Interaction volume radius: 5 \u00c5
Interaction volume height: 10 \u00c5
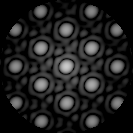
Disorder parameter: 0.01923